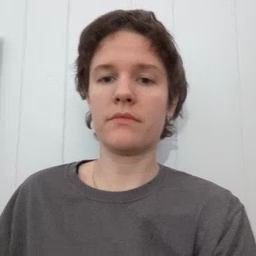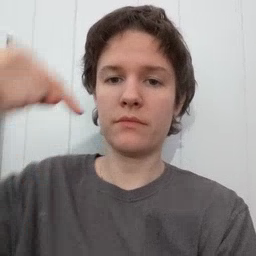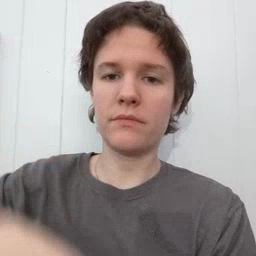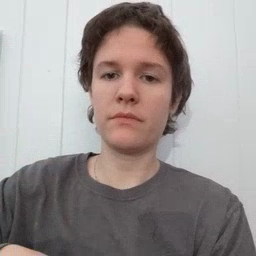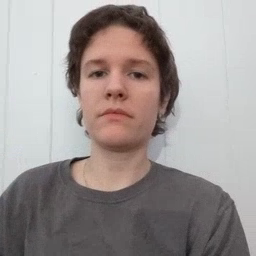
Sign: down